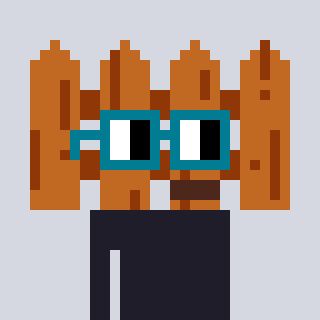
a pixel art character with square dark green glasses, a fence-shaped head and a grayscale-colored body on a cool background